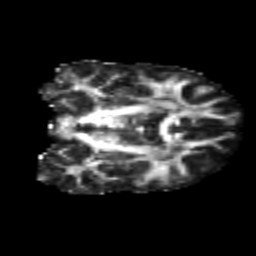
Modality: FA
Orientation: coronal
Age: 26
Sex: female
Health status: healthy
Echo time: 0.074 s